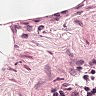
Metastatic tissue present: no